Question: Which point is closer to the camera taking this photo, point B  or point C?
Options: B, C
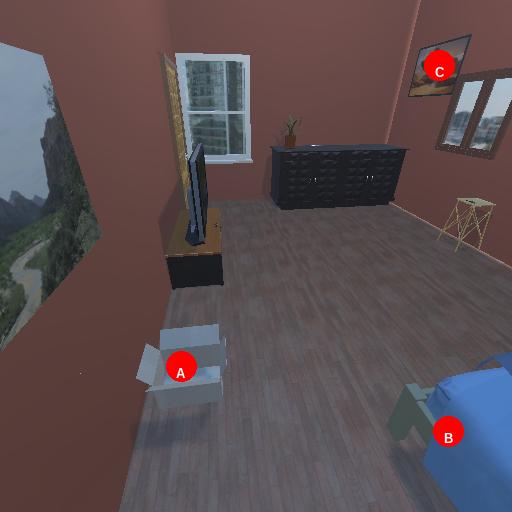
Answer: B